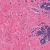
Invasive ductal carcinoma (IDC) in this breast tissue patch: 0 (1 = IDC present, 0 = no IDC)